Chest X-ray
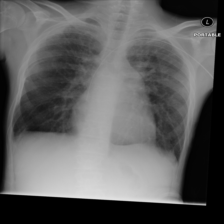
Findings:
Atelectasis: negative
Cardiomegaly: negative
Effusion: negative
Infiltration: positive
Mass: negative
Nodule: positive
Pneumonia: negative
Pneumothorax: negative
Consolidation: negative
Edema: negative
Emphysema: negative
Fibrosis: negative
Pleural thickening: negative
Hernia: negative